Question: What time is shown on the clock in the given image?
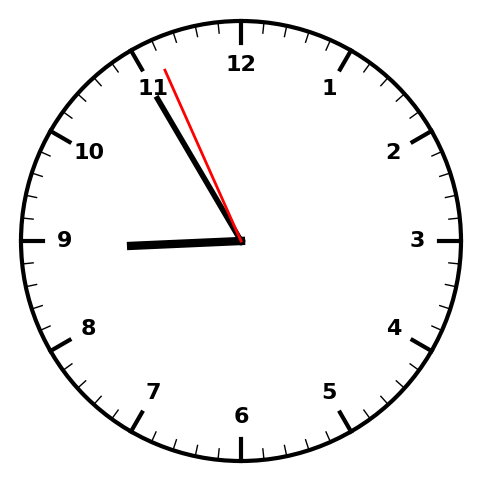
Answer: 08:54:56